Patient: sex M, age 66
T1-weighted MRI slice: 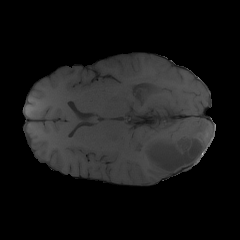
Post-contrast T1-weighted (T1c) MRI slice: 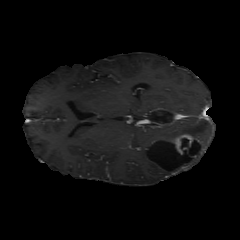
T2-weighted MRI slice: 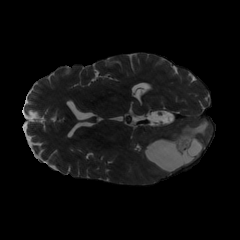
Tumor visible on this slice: yes
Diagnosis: Glioblastoma, IDH-wildtype
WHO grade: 4